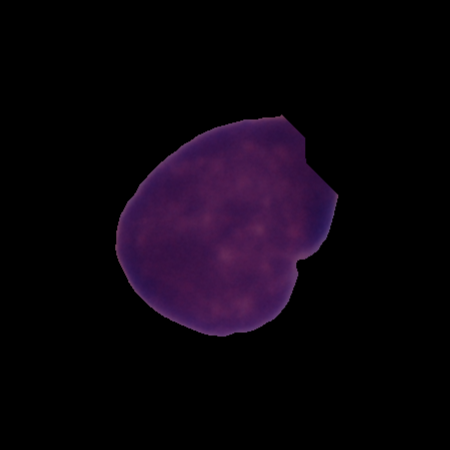
Label: cancer